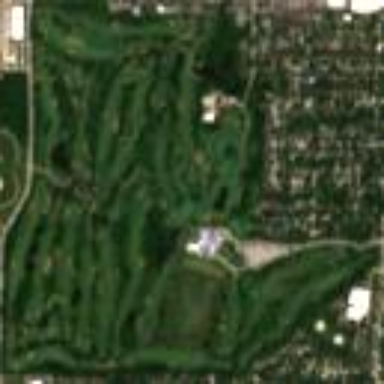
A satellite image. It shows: Golf course.